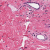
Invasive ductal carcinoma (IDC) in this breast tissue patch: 0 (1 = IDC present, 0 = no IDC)